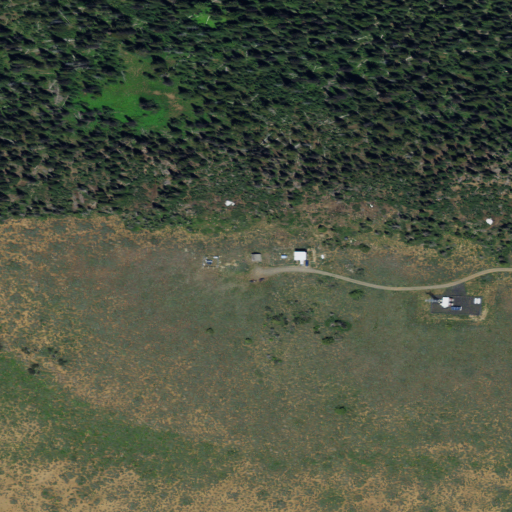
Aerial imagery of mountain in Oregon named Mount Pisgah containing evergreen forest, shrub, and grassland